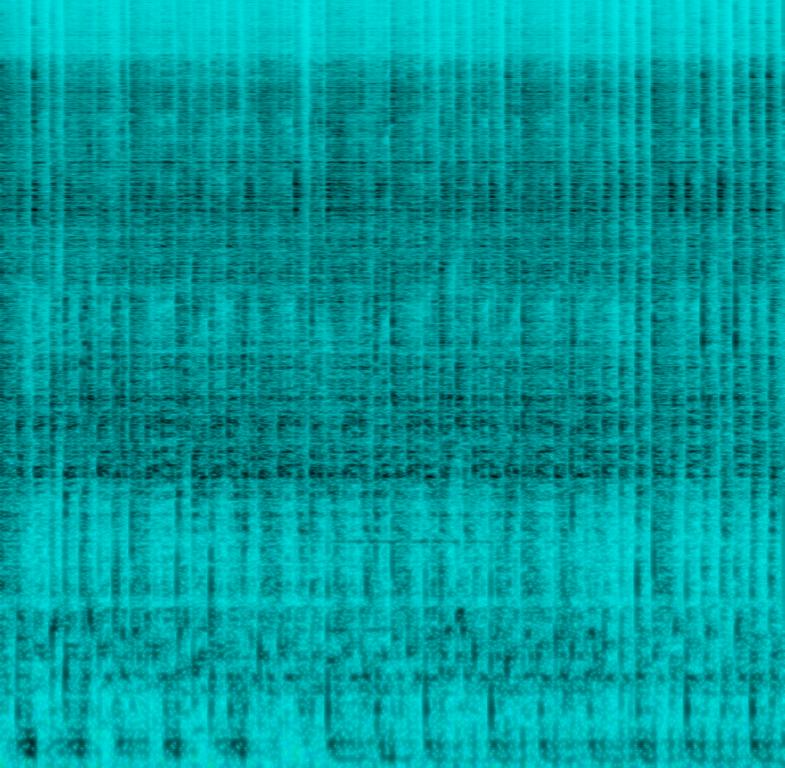
The low quality recording features a DJ manically scratching a hip hop song. It is a bit reverberant, noisy and in mono, as it was probably recorded with a poor quality microphone.